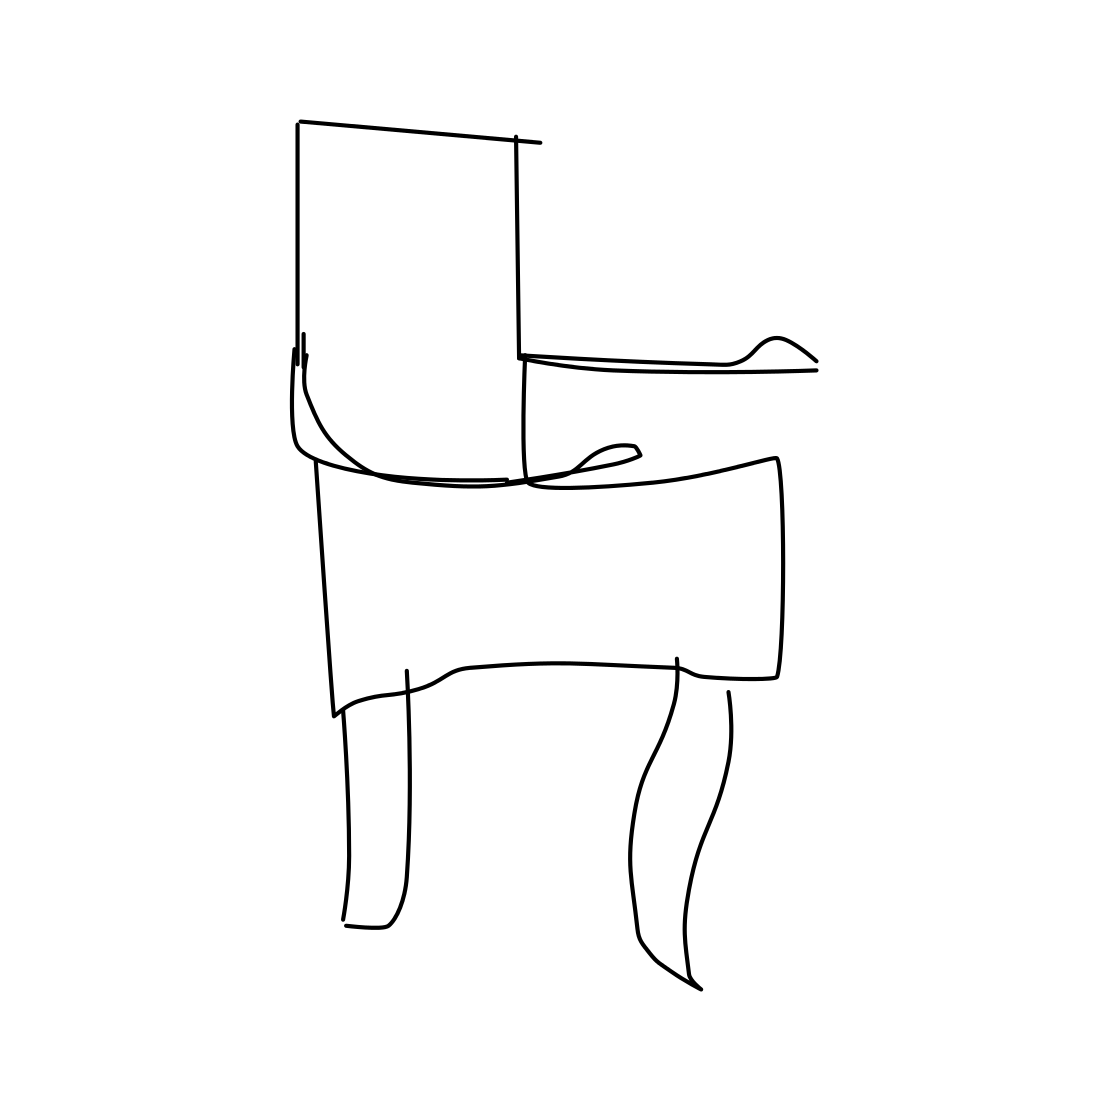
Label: armchair